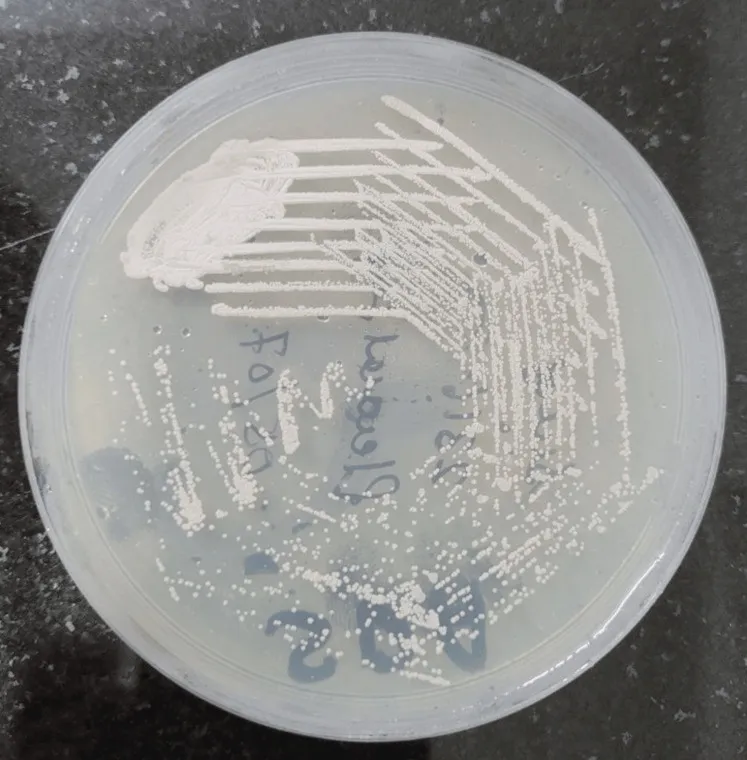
Chalky white dry colonies on Sabouraud dextrose agar.
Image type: radiology (x_ray)